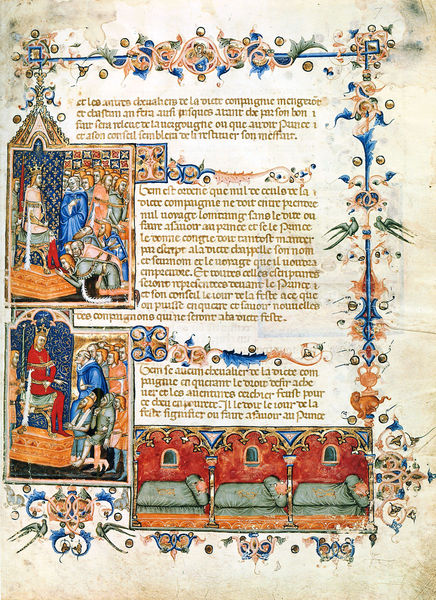
Titel: Die Statuten vom Orden des Heiligen Geistes des Ludwig von Tarent. Paris, Bibliothèque Nationale de France, MS. FR. 4274
Künstler: Christoforo Orimina
Institution: Paris, Bibliothèque Nationale
Schlagwörter: blau, grün, menschen, sitzen, blumen, fenster, frankreich, orange, säulen, rot, leute, alt, bibel, rahmen, gold, adel, gotik, krone, farbig, schrift, bilder, farbe, romantik, kaiser, könig, thron, floral, ornamente, verzierung, bett, buch, seite, text, knien, koloriert, trohn, tron, pergament, gotisch, mittelalter, mint, handschrift, latein, betten, buchmalerei, mintgrün, fanken, ornaments